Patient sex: M
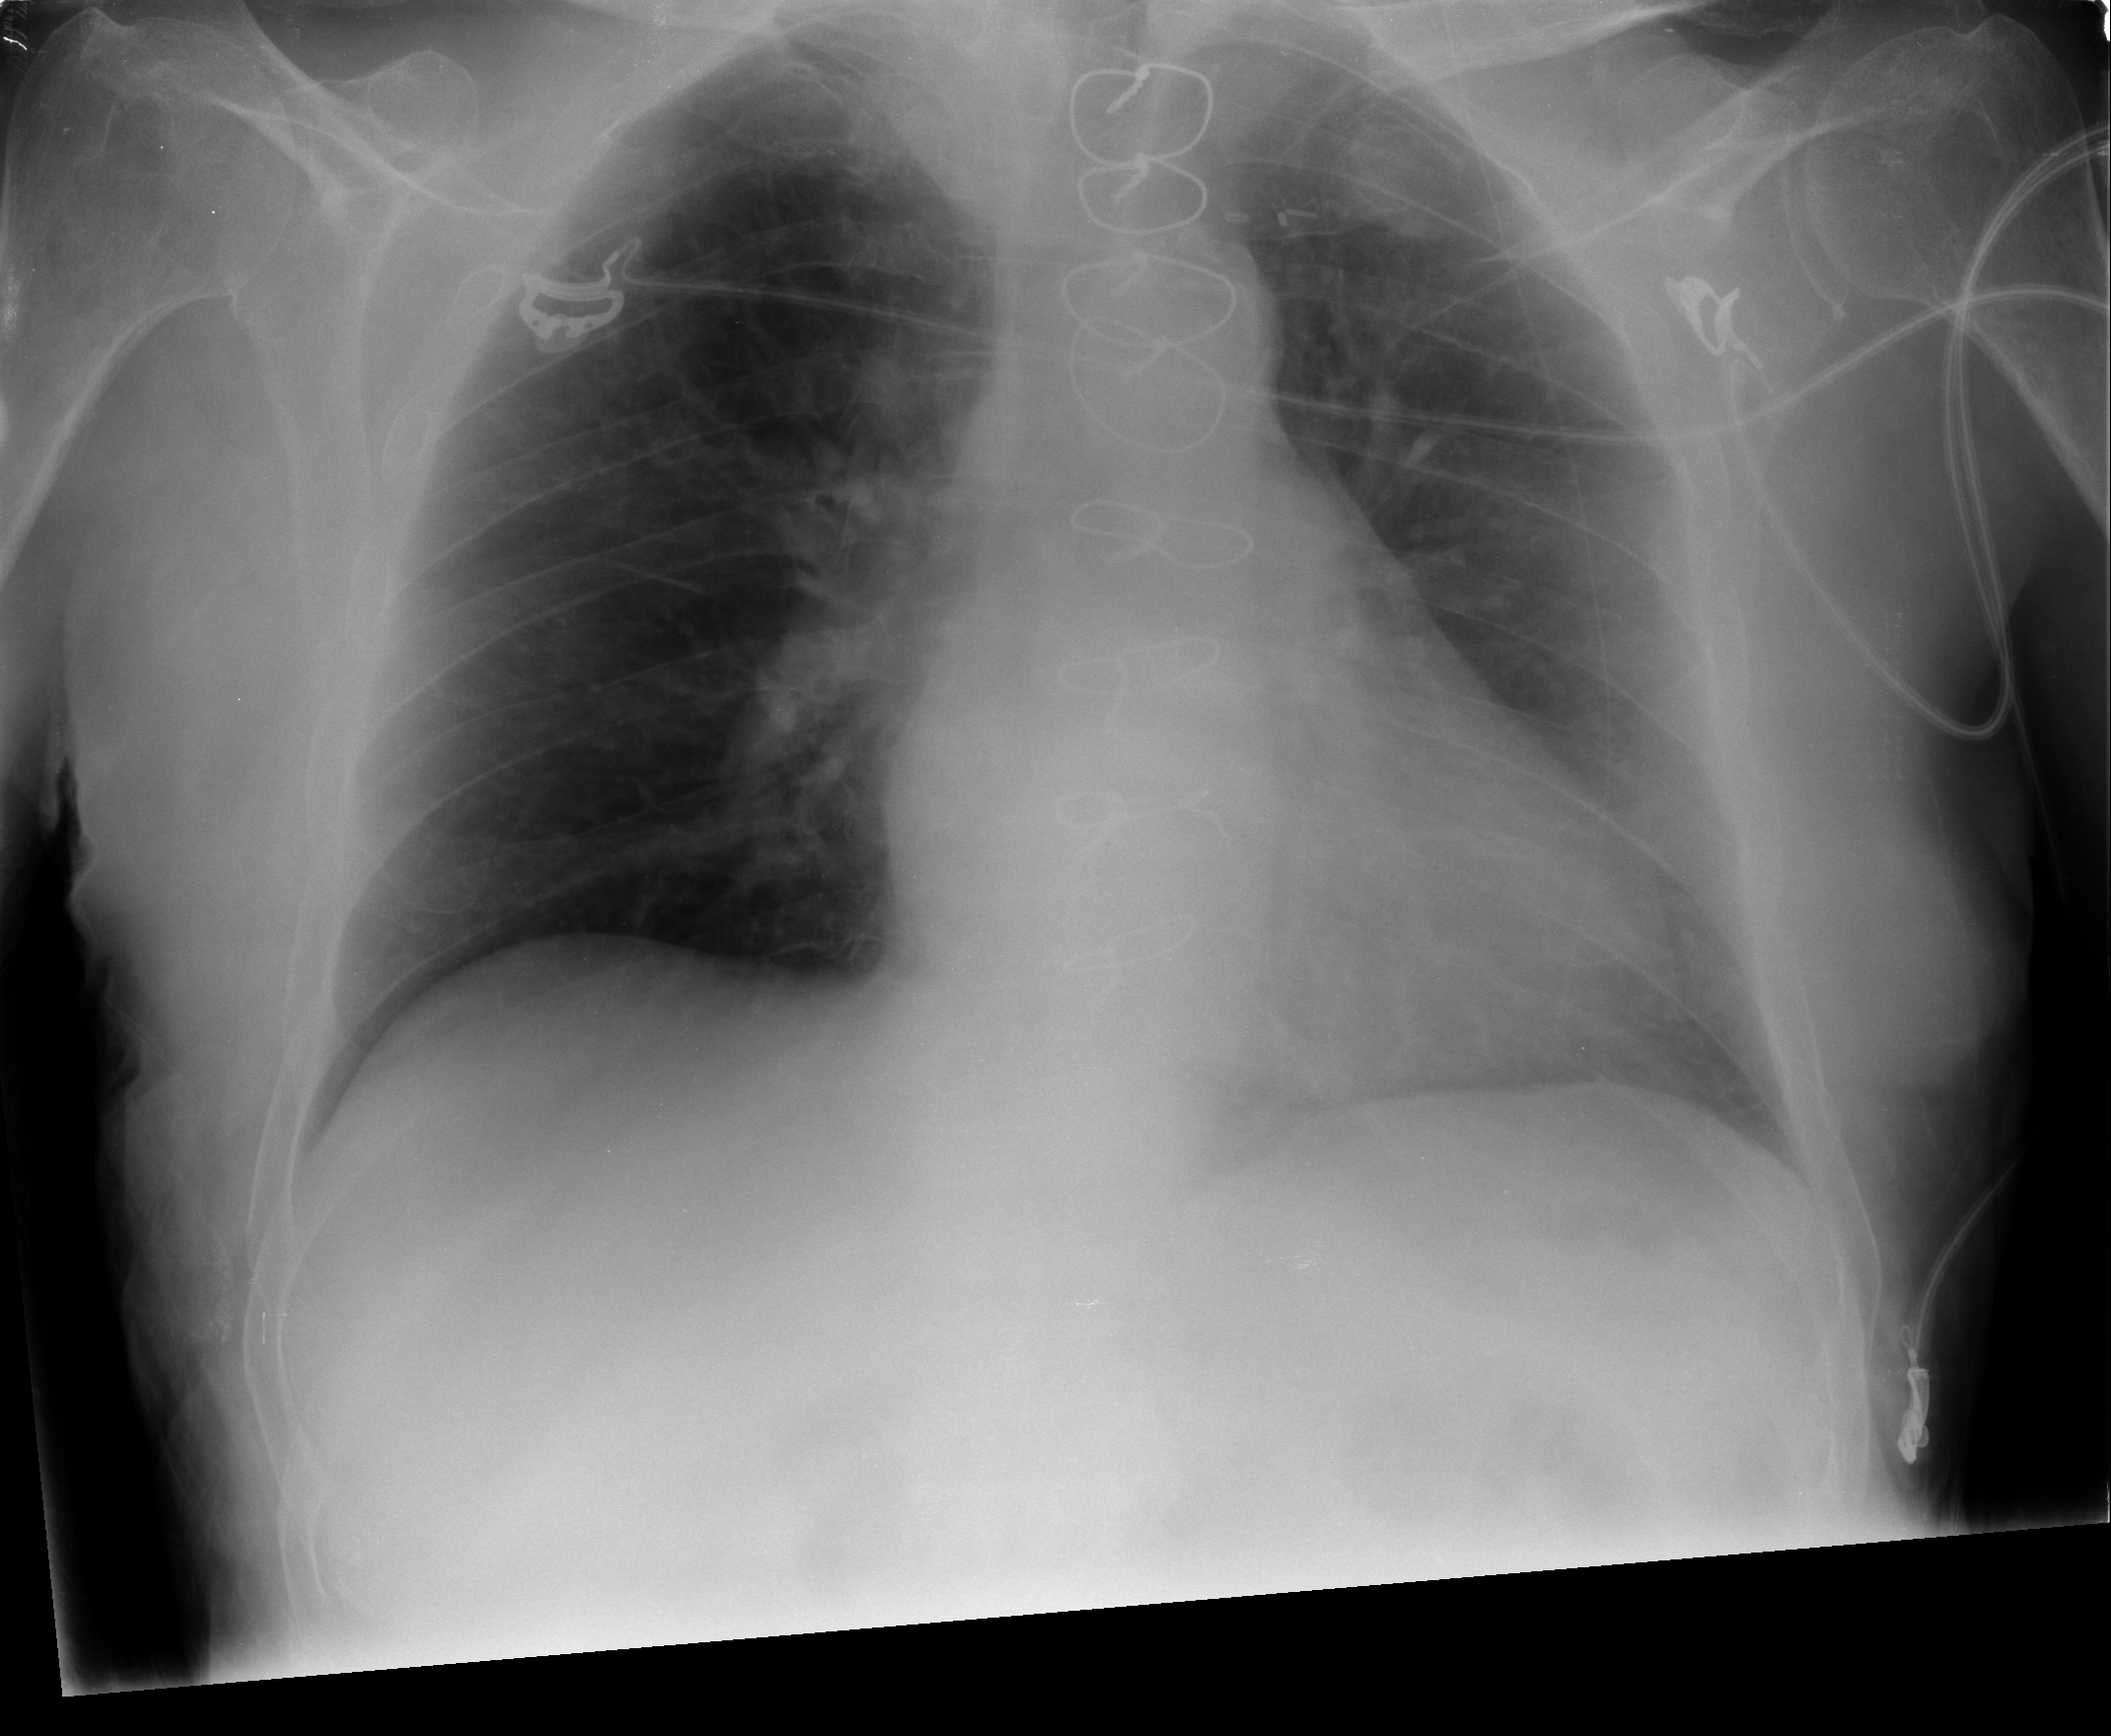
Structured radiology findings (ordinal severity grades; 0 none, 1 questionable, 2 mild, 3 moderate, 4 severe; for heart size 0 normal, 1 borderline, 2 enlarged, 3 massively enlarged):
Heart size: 1
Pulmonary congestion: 2
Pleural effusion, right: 0
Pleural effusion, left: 0
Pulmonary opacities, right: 2
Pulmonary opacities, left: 2
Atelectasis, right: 0
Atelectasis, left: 0